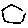
Label: hexagon